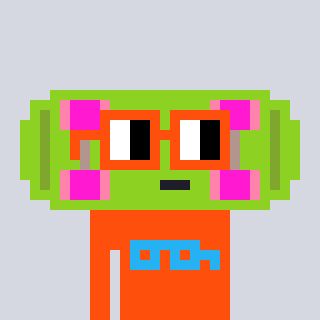
a pixel art character with square orange glasses, a skateboard-shaped head and a orange-colored body on a cool background